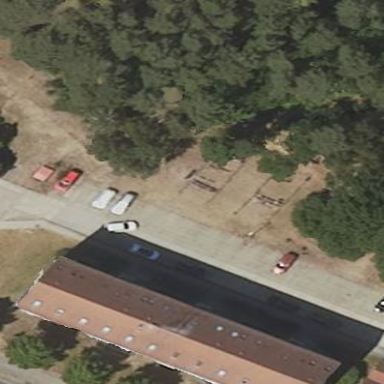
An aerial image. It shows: Parking area with paving stones.